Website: macys
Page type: billing-address
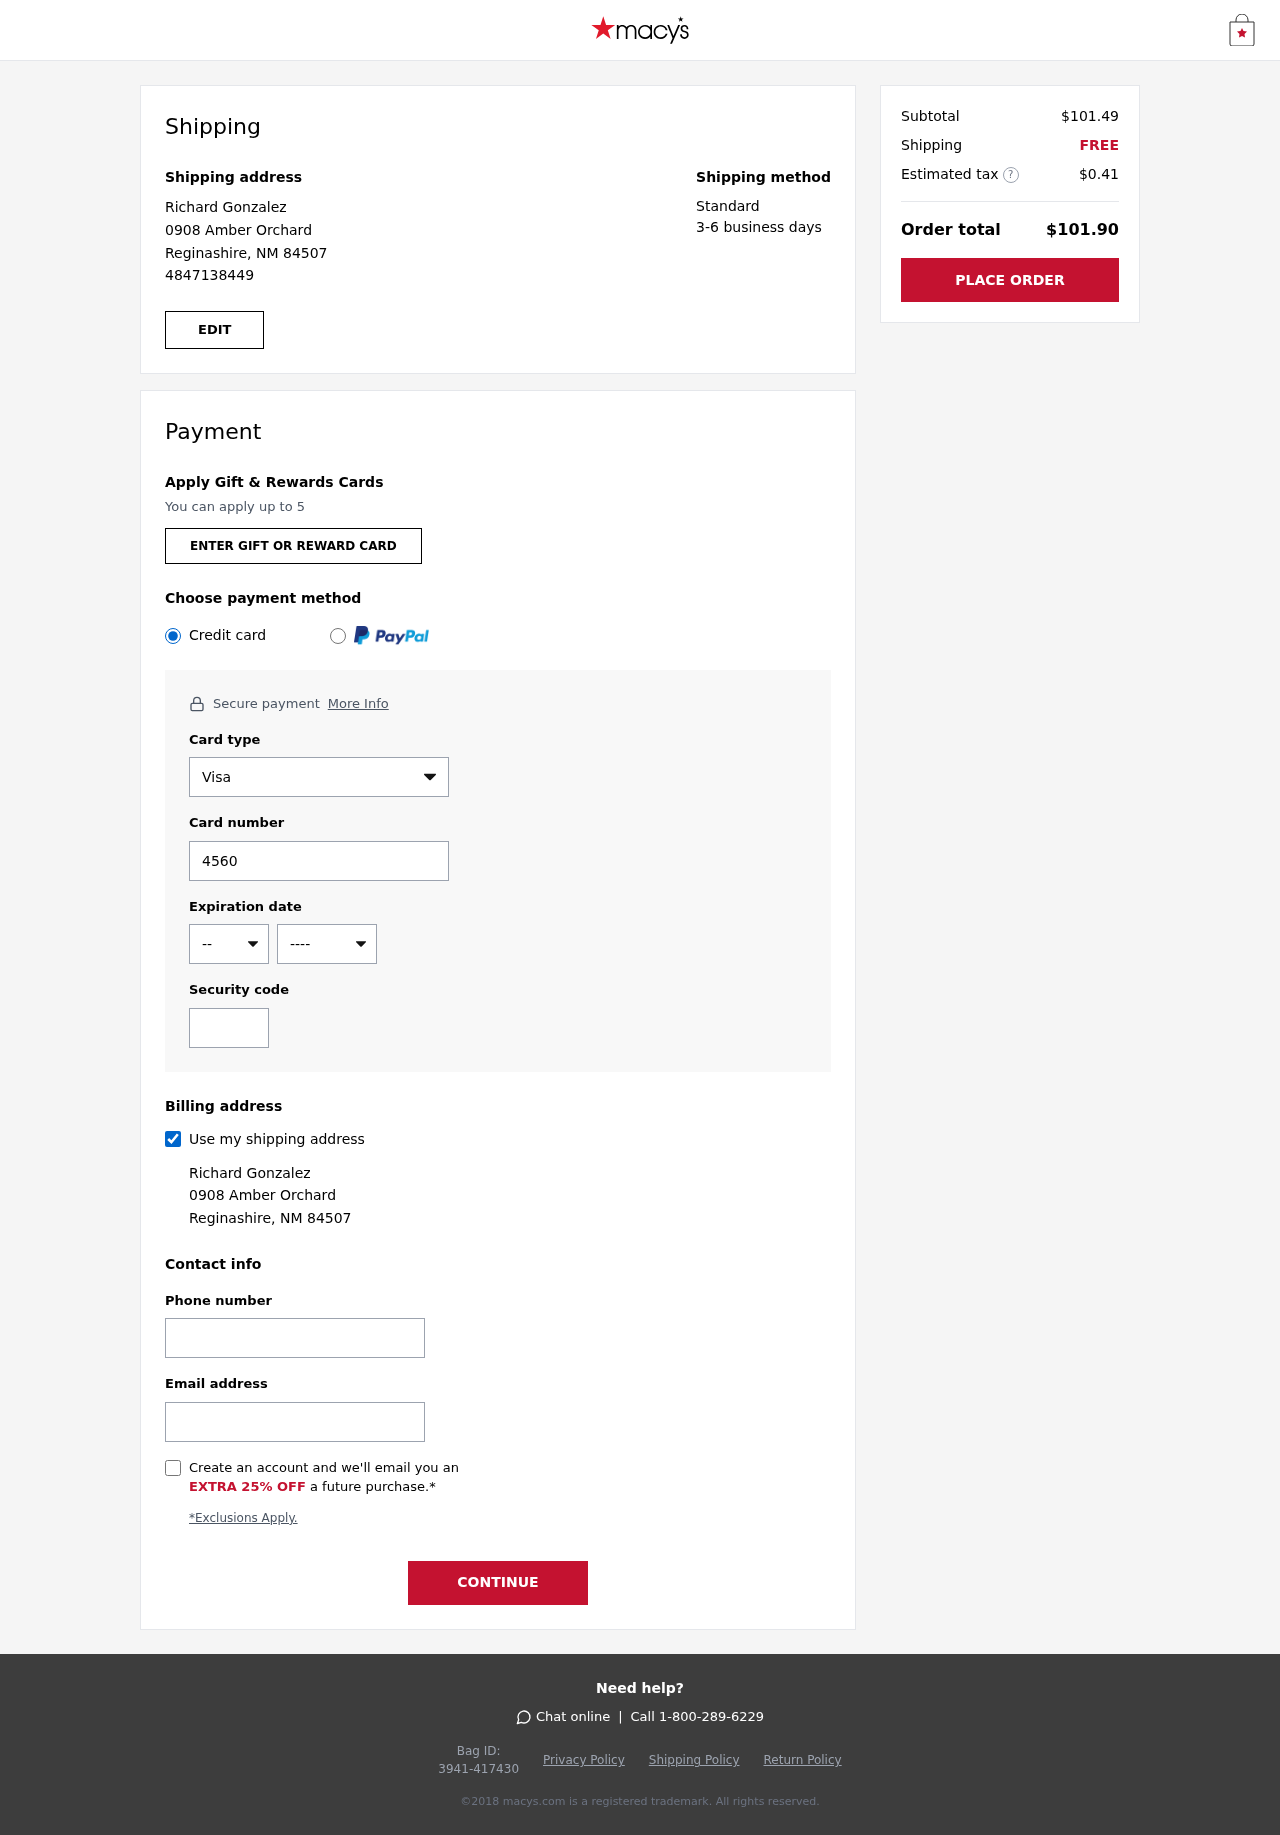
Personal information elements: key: PII_CARD_CVV
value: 816
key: PII_CARD_EXPIRY_MONTH
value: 09
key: PII_CARD_EXPIRY_YEAR
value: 26
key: PII_CARD_NUMBER
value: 4560 3365 4884 9654
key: PII_CARD_TYPE
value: Visa
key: PII_EMAIL
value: richardgonzalez@yahoo.com
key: PII_FULLNAME
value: Richard Gonzalez
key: PII_PHONE
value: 4847138449
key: PII_STREET
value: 0908 Amber Orchard
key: PII_CITY_STATE_ZIP
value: Reginashire, NM 84507
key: PII_FIRSTNAME
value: Richard
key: PII_LASTNAME
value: Gonzalez
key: PII_FULLNAME2
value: Richard Gonzalez
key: PII_FULLNAME3
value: Richard Gonzalez
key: PII_FIRSTNAME2
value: Richard
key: PII_FIRSTNAME3
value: Richard
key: PII_LASTNAME2
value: Gonzalez
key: PII_LASTNAME3
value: Gonzalez
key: PII_FIRSTNAME_DERIVED
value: Richard
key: PII_LASTNAME_DERIVED
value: Gonzalez
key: PII_FULLNAME_DERIVED
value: Richard Gonzalez
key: PII_NAME_FULL_DERIVED
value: Richard Gonzalez
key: PII_STREET2
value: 0908 Amber Orchard
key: PII_PHONE2
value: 4847138449
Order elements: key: ORDER_SUBTOTAL
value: $101.49
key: ORDER_SHIPPING_COST
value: FREE
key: ORDER_TAX
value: $0.41
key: ORDER_TOTAL
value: $101.90